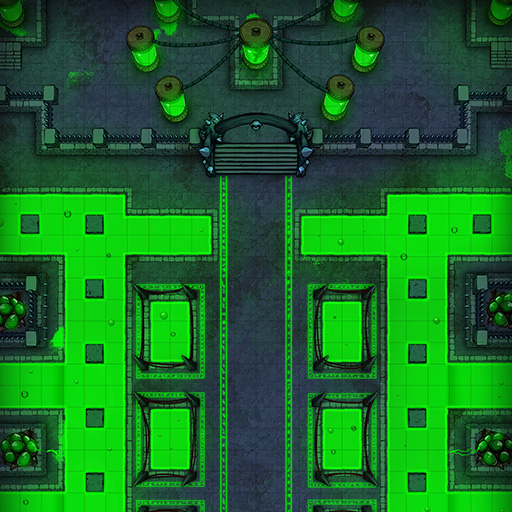
A D&D Grid Map fort acid altar north gate (Dark Temple Interior Map)